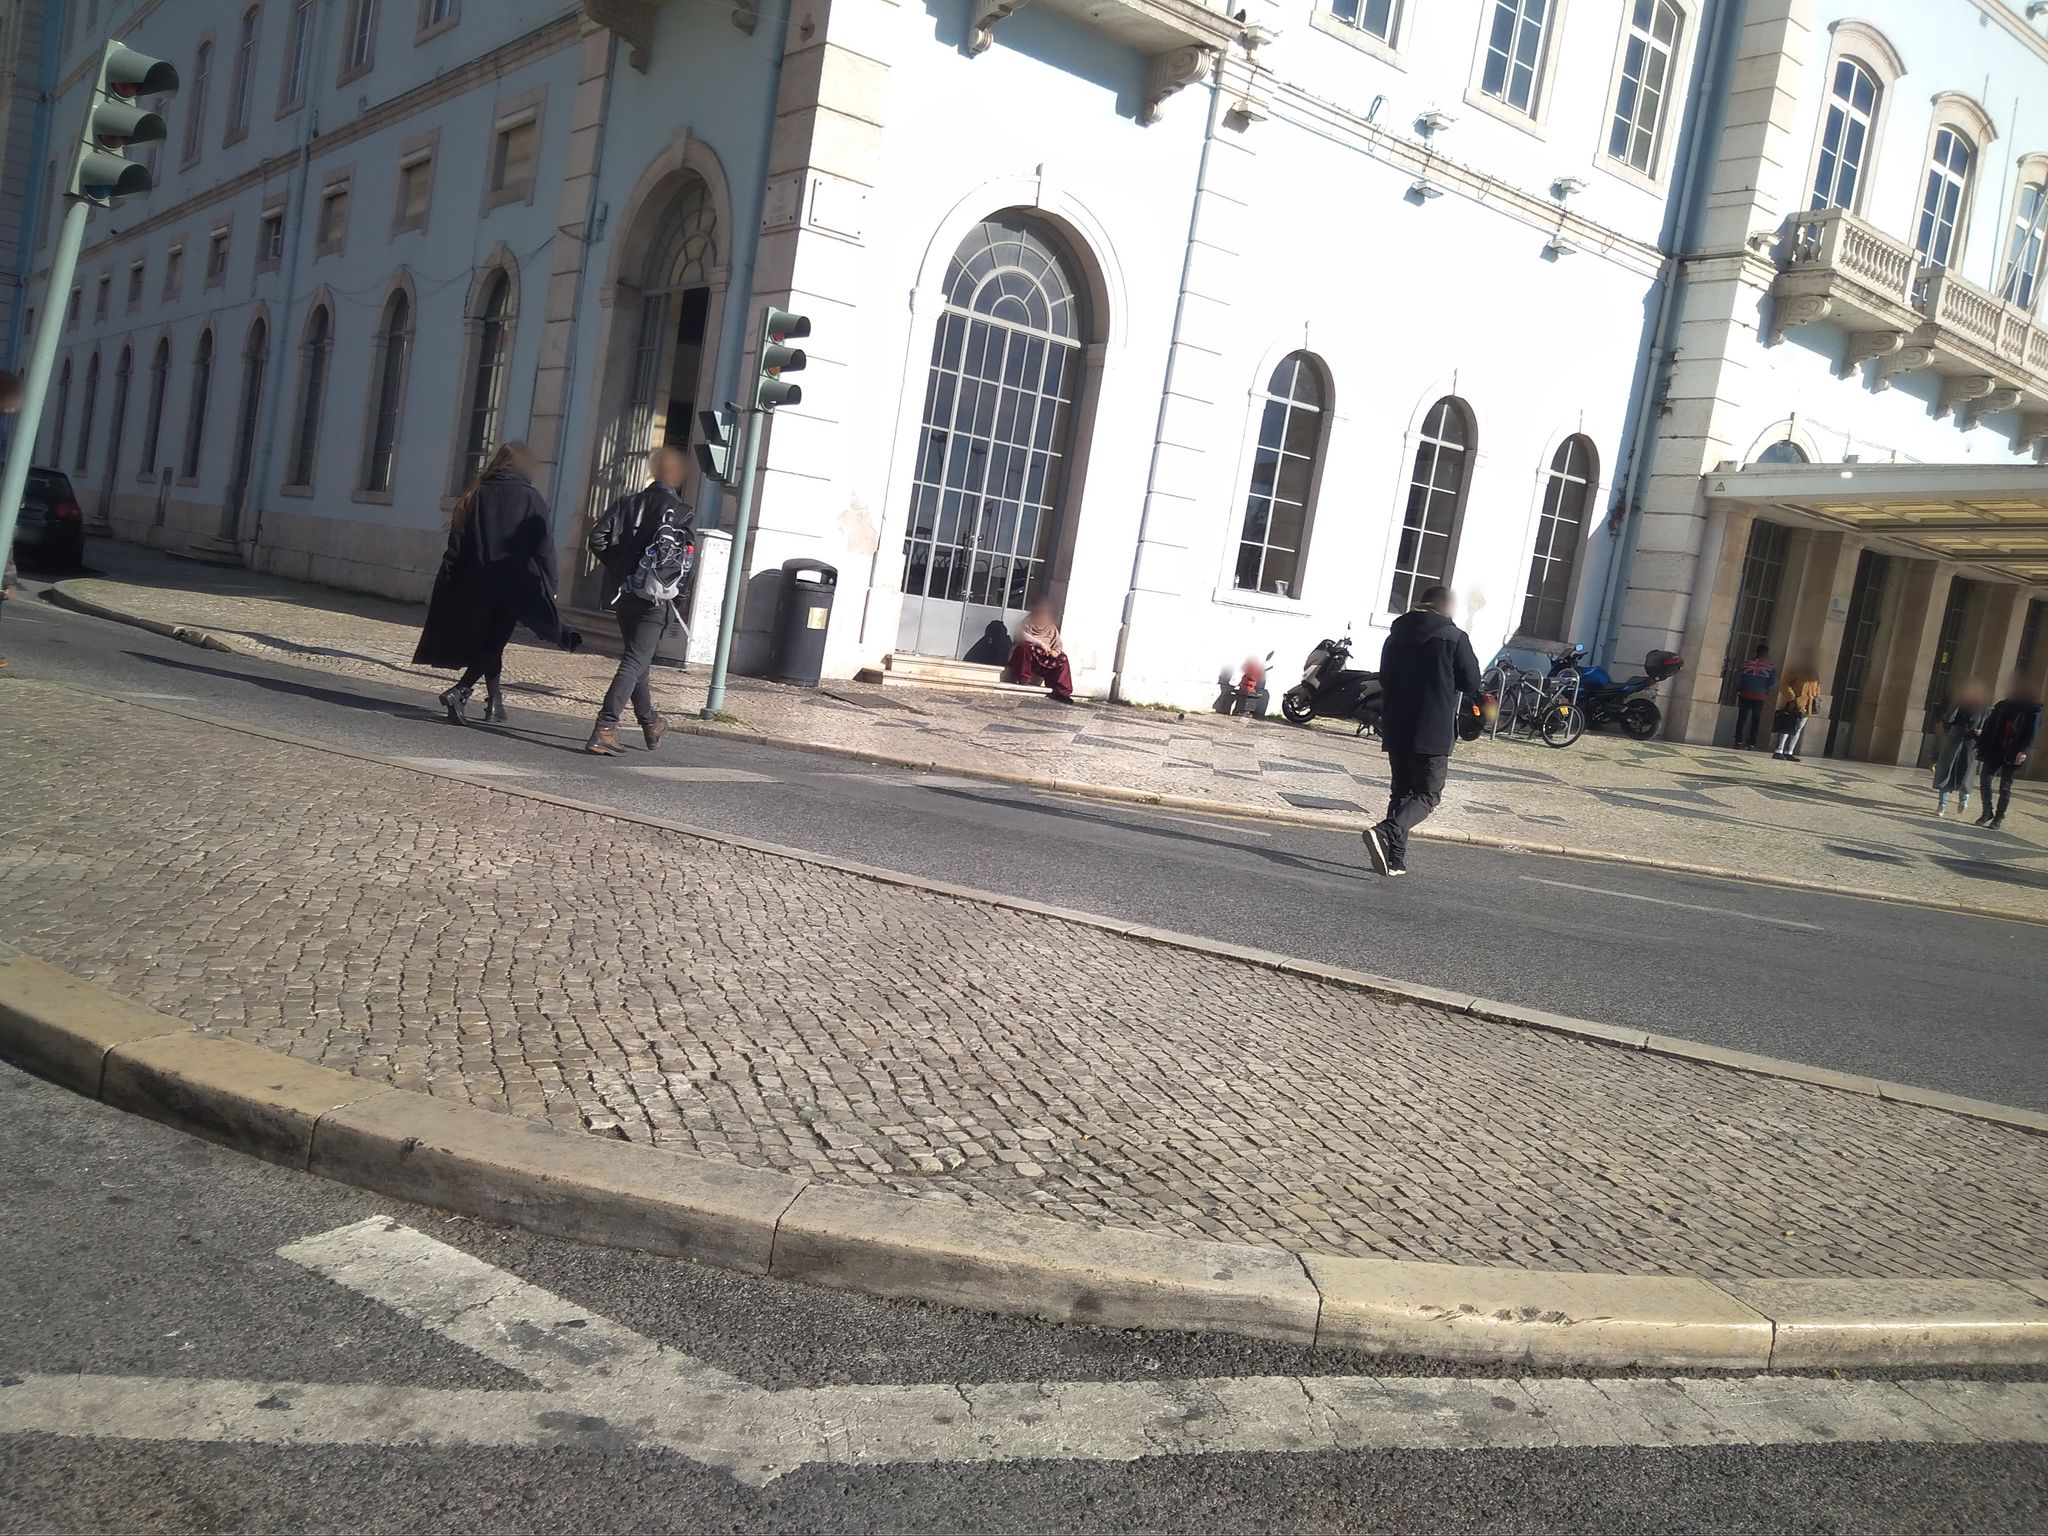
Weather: clear
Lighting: day
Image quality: good
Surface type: walking surface
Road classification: tertiary_link, residential
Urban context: urban centre
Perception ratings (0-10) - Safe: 8.1, Lively: 8.24, Beautiful: 7.85, Boring: 6.99, Depressing: 1.62, Wealthy: 9.01